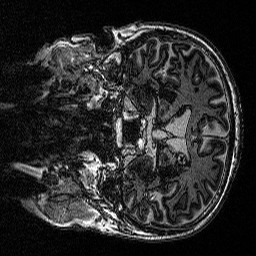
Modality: MP2RAGE
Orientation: coronal
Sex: male
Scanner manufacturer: siemens
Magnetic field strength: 3 T
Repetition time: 5 s
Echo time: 0.00292 s